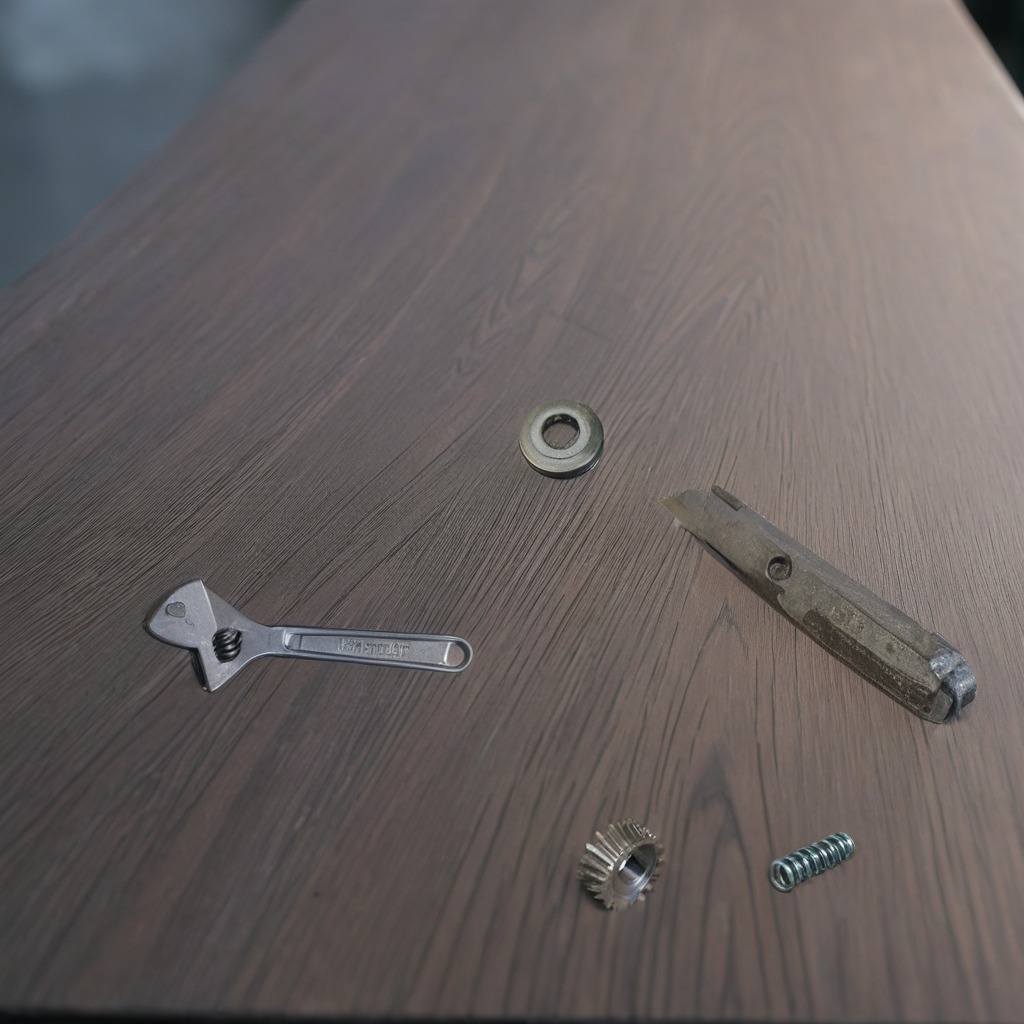
A steel gear with teeth, a utility knife, a flat metal washer, a coiled metal spring, and a wrench are lying on a table in a small garage at twilight.